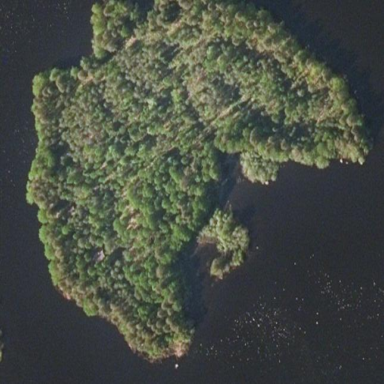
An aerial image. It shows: Islet surrounded by woodland.